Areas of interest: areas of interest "Park Square"
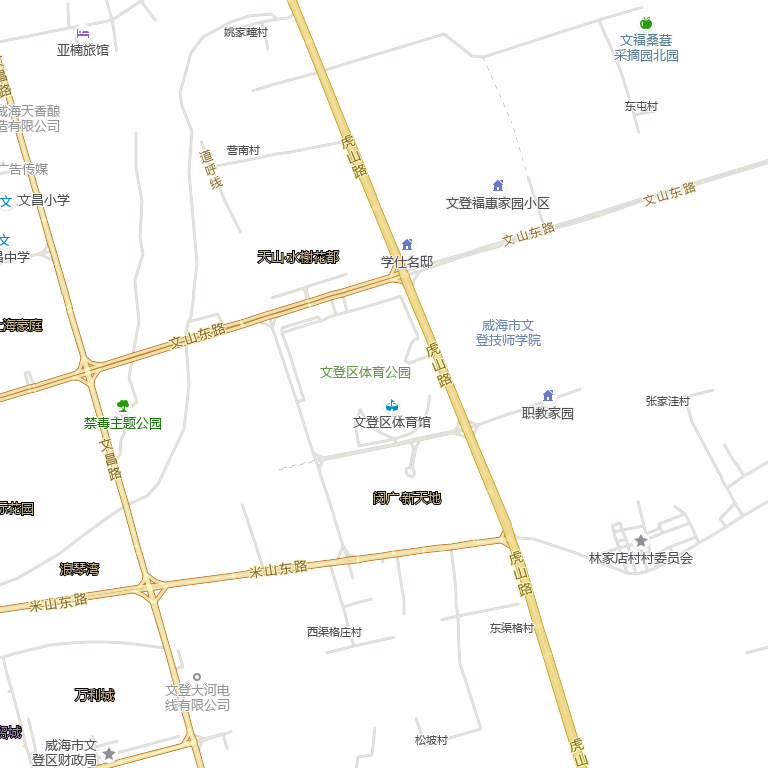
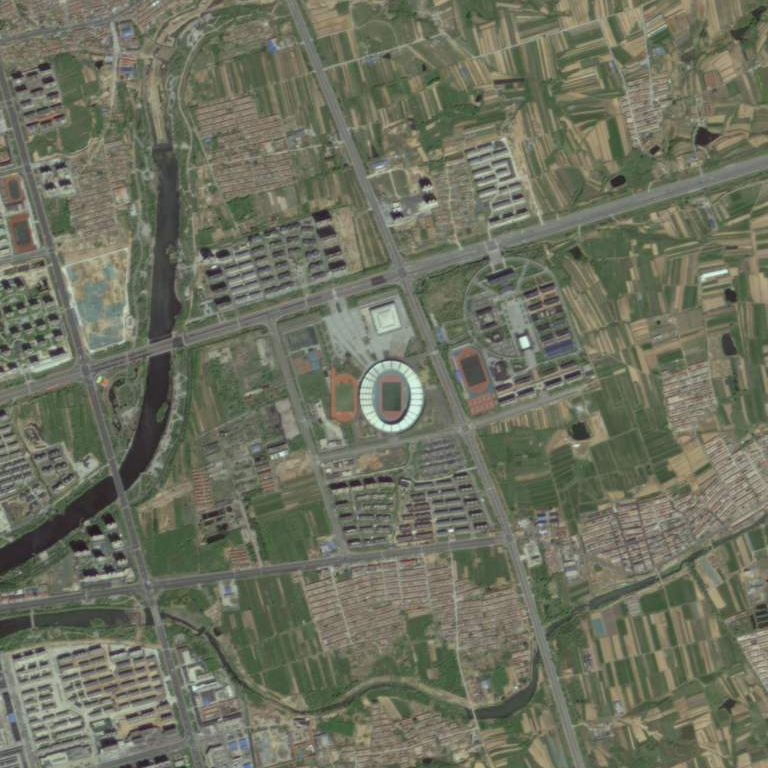